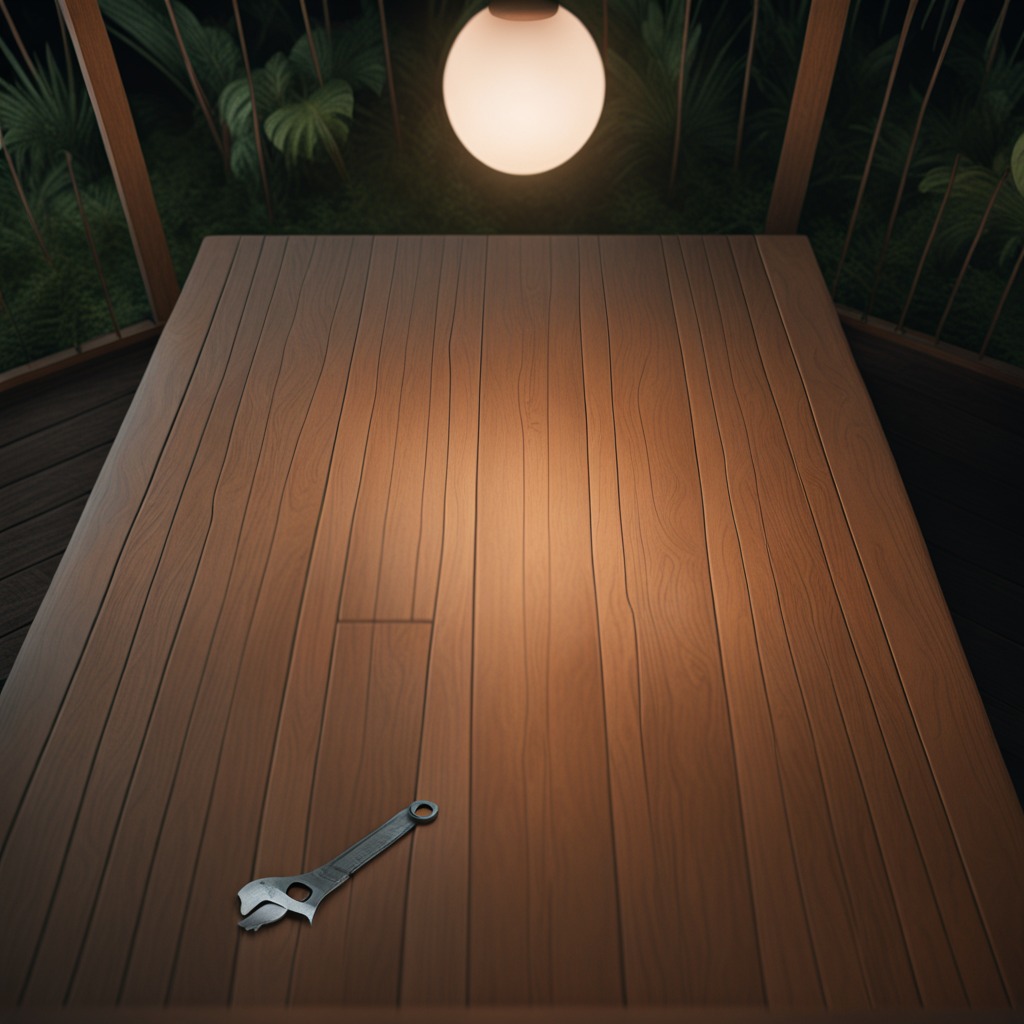
A wrench is lying on a wooden table inside a jungle field workshop tent at night.